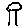
Label: tree